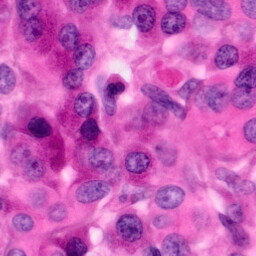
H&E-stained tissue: Pancreatic